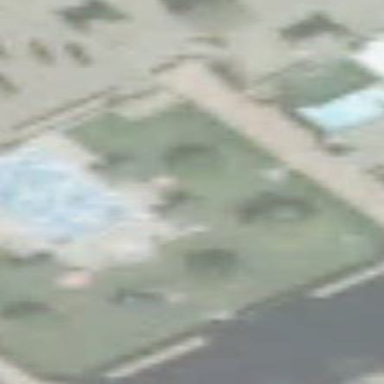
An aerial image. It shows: Swimming pool located in leisure land.